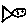
Label: fish